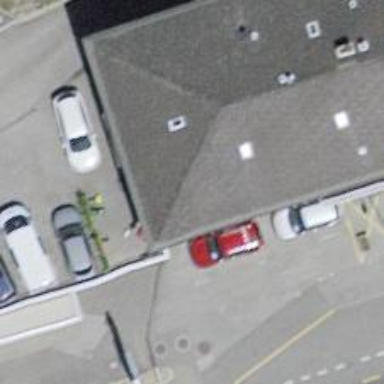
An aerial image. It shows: Car rental facility.